Question: I'm trying to place a couple of buttons under the Status column as per screenshot.
Here's my HTML code below( the picture)

'''
<div class="table_heading_row">
<div class="table_column" style="width: 100px;">
Leave Type
</div>
<div class="table_column" style="width: 100px;">
Total Count
</div>
<div class="table_column" style="width: 150px;">
Start Date
</div>
<div class="table_column" style="width: 100px;">
End Date
</div>
<div class="table_column" style="width: 100px;">
Status
</div>
</div>
<div class="table_row 1">
<div class="table_column" style="width: 100px;">
Sick Leave
</div>
<div class="table_column" style="width: 150px;">
2 Days
</div>
<div class="table_column" style="width: 100px;">
2.8.2013
</div>
<div class="table_column" style="width: 100px;">
3.8.2013
</div>
<div class="table_column" style="width: 100px;">
Rejected
</div>
</div>
<div class="table_row 2">
<div class="table_column" style="width: 100px;">
Sick Leave
</div>
<div class="table_column" style="width: 150px;">
3 days
</div>
<div class="table_column" style="width: 100px;">
6.3.2014
</div>
<div class="table_column" style="width: 100px;">
8.3.2014
</div>
<div class="table_column" style="width: 100px;">
Rejected
</div>
</div>
<div class="table_row 3">
<div class="table_column" style="width: 100px;">
Annual Leave
</div>
<div class="table_column" style="width: 150px;">
13 days
</div>
<div class="table_column" style="width: 100px;">
6.3.2014
</div>
<div class="table_column" style="width: 100px;">
8.3.2014
</div>
<div class="table_column" style="width: 100px; display:inline-flex;">
<div style="float:left; style=" background-color: green; width: 64px;">
<input type="button" name="Approve" value="Approve">
</div>
<div style="float:left;" style="background-color: red;width: 64px;">
<input type="button" name="Reject" value="Reject">
</div>
</div>
</div>
'''
Under the div class 'table_row3' for the annual leave part row, I want to make to make the last column to include two buttons (with some CSS styling on) and I ended up have two green and red buttons stick next each other. Whilst this is the closest resemblance to the picture below, I'm just not sure this is great approach... I need another suggestion of a better way of handling this buttons sitting under the status columns with such margins or paddings.
Any ideas?
You can also check it live online.
<URL>
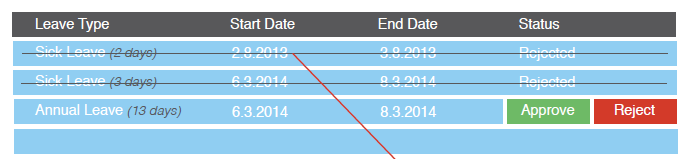
Answer: Just for fun, I put a little something together in this <URL>.
JS
'''
$('#app').click(function(){
$('#adstatus').html("<span id='stapp'>Approved</span>");
});
$('#deny').click(function(){
$('#adstatus').html("<span id='stden'>Denied</span>");
});
'''
You can click on either the Approved or Denied words and the html will change.
You can then add another function for clicking on the status to change it.